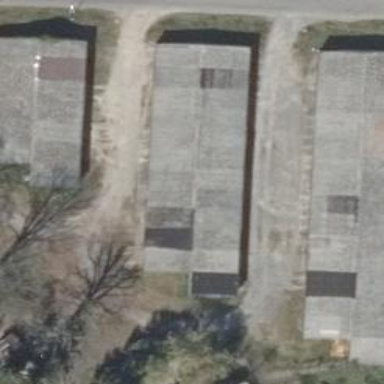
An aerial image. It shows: Group of garages.